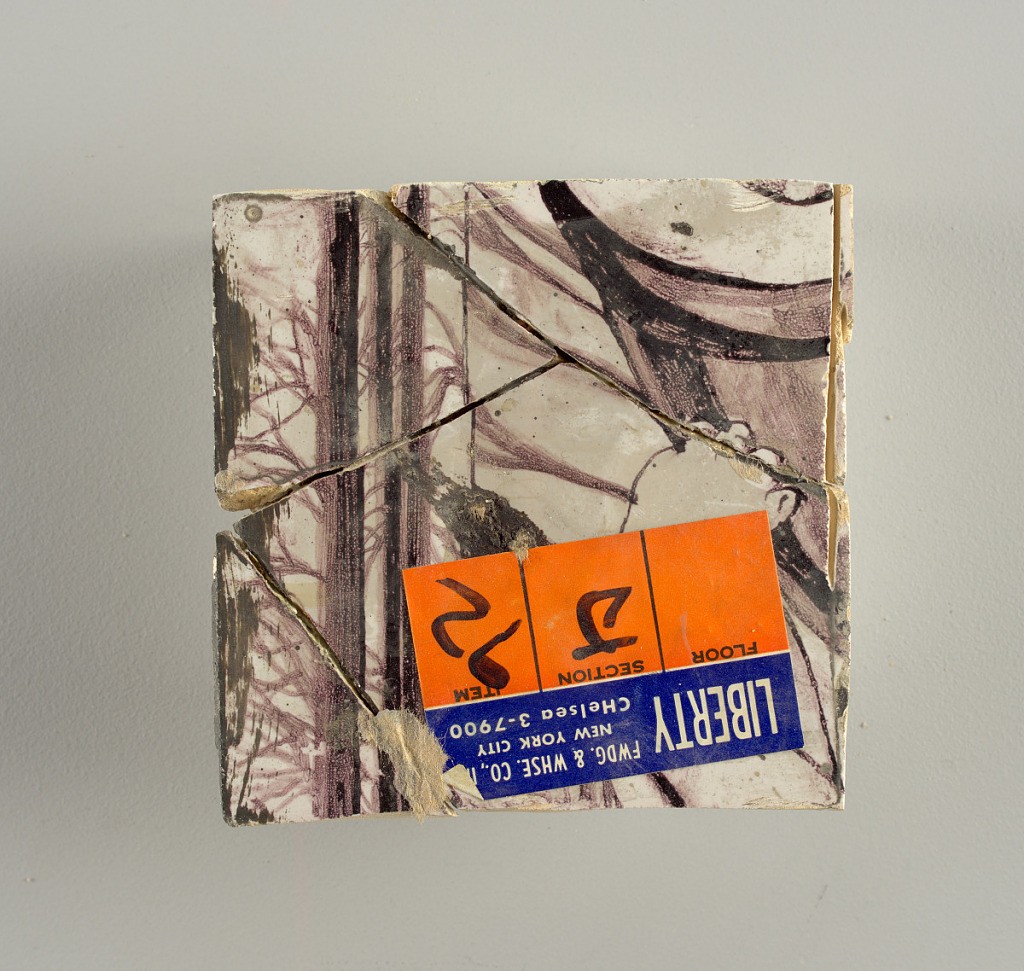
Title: Wall facing
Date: ca. 1725
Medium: tin-glazed earthenware, underglaze
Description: Two vertical rectangles, twenty-three tiles high.  A) Nine tiles wide at top; seven tiles wide at bottom.  B) Ten and one-half tiles wide.

Arabesque design of foliage.  A) with centered figure of Justice under a canopy.  B) with centered urn.